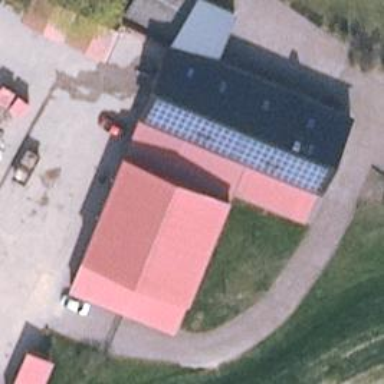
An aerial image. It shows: Solar photovoltaic panel generating electricity through small installation.